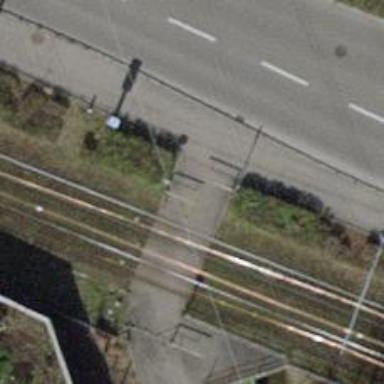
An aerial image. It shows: Cycle barrier.